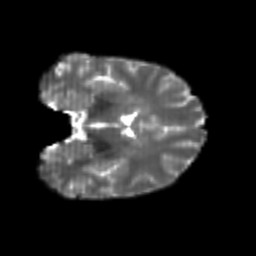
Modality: T2w
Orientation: coronal
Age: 22
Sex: female
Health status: healthy
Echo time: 0.074 s